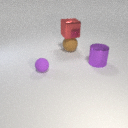
large red metal cube above large brown rubber sphere